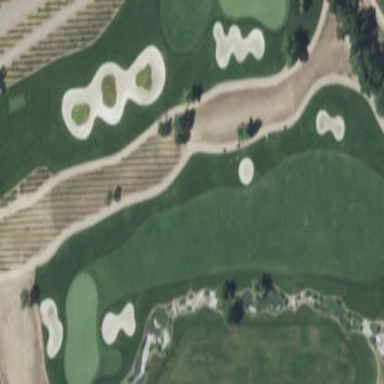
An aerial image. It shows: Grassy area designated as golf fairway.